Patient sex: M
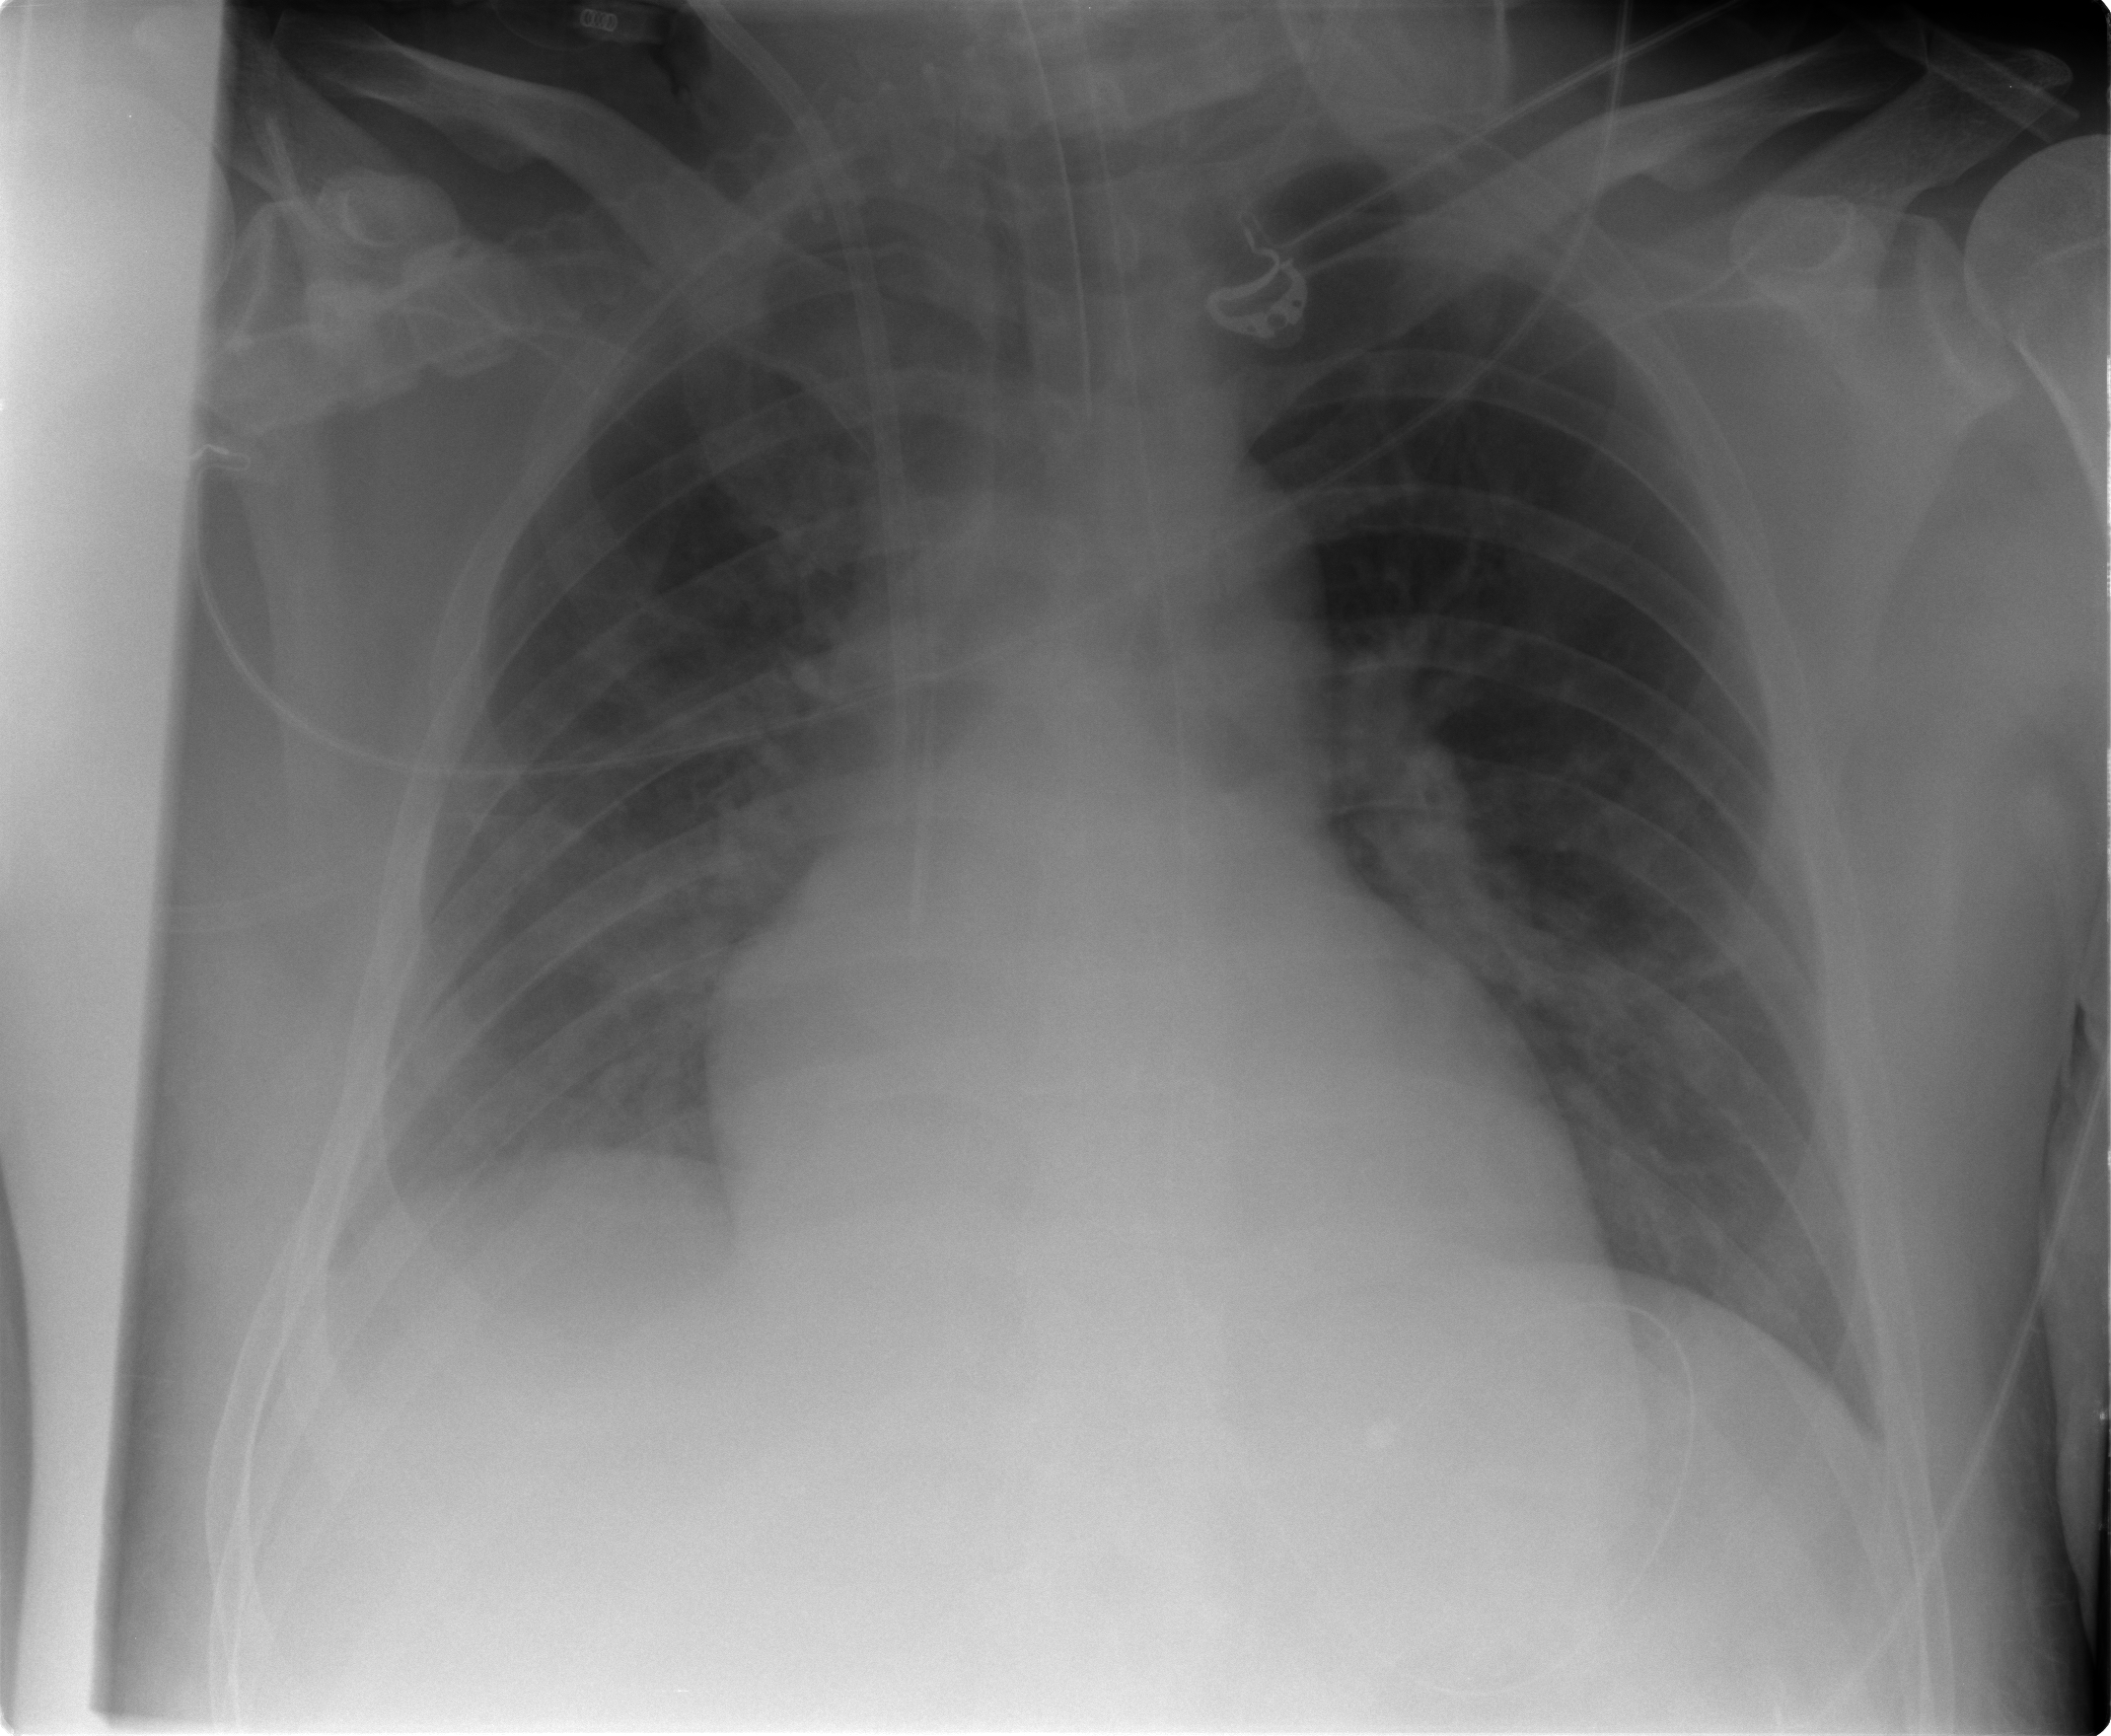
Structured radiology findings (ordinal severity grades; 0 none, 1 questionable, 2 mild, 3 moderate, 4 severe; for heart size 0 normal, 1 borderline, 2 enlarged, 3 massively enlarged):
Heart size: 0
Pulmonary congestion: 2
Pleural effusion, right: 0
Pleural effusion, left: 0
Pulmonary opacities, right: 0
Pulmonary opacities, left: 0
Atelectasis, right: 0
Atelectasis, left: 0